Question: I'm still trying to learn how layout managers work. I made a Frame with two JPanels.
The first one contains a textArea with a boxLayout.
The second one contains a flow layout with a button.
I set the preferredSize of each panel accordingly, packed them, but got unexpected results.
'''
import java.awt.*;
import javax.swing.*;
public class LayoutMgrTest
{
public static void main(String[] args)
{
TableBasic frame = new TableBasic();
frame.setDefaultCloseOperation( EXIT_ON_CLOSE );
frame.setVisible(true);
frame.getContentPane().setLayout(new GridLayout(2,1));
JPanel controlPane = new JPanel();
JPanel buttonPane = new JPanel();
controlPane.setLayout(new BoxLayout(controlPane, BoxLayout.PAGE_AXIS));
controlPane.setPreferredSize(new Dimension(200, 200));
controlPane.add(new JScrollPane(new JTextArea()));
buttonPane.setLayout(new FlowLayout(FlowLayout.LEFT));
buttonPane.setPreferredSize(new Dimension(100,20));
buttonPane.add(new JButton("Button1"));
buttonPane.add(new JButton("Button2"));
frame.getContentPane().add(controlPane, BorderLayout.NORTH);
frame.getContentPane().add(buttonPane, BorderLayout.SOUTH);
frame.setSize(new Dimension(500,500));
frame.pack();
}
}
'''
Whatever I do, if I use a grid Layout, it seems to always allocate half of the available space to each control. I have been told that:
> The height of each row is dependent on the height of each component
added in each row.
The buttonpane's height is 20. It's allocating much more than that to it:

What's wrong with this code?
I would like to leave the two JPanels intact please. It's easy to simply add the textbox and the buttons directly to the frame, but I need to do it with JPanels (because I will be adding borders and other things).
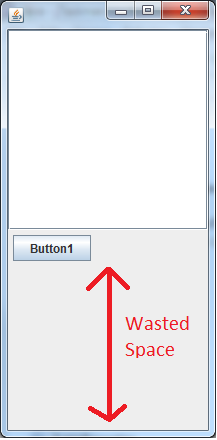
Answer: That's the result of using GridLayout as layout manager. Change it to BorderLayout:
'''
frame.getContentPane().setLayout(new BorderLayout());
'''
For example, this code (I changed a little as possible from the original):
'''
import java.awt.*;
import javax.swing.*;
public class LayoutMgrTest
{
public static void main(String[] args)
{
JFrame frame = new JFrame();
frame.setDefaultCloseOperation( JFrame.EXIT_ON_CLOSE );
//frame.setVisible(true);
//frame.getContentPane().setLayout(new BorderLayout());
JPanel controlPane = new JPanel();
JPanel buttonPane = new JPanel();
controlPane.setLayout(new BoxLayout(controlPane, BoxLayout.PAGE_AXIS));
controlPane.setPreferredSize(new Dimension(200, 200));
controlPane.add(new JScrollPane(new JTextArea()));
buttonPane.setLayout(new FlowLayout(FlowLayout.LEFT));
buttonPane.setPreferredSize(new Dimension(100,40));
buttonPane.add(new JButton("Button1"));
buttonPane.add(new JButton("Button2"));
frame.add(controlPane, BorderLayout.NORTH);
frame.add(buttonPane, BorderLayout.SOUTH);
//frame.setSize(new Dimension(500,500));
frame.pack();
frame.setVisible(true);
}
}
'''
Generates this frame: